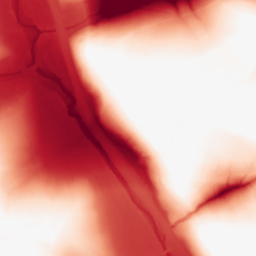
Category: morphological
Decomposition family: tophat
Decomposition parameters: size: 100
mode: black
Upsampling method: bspline
Upsampling parameters: scale: 4
Upsampling scale: 4